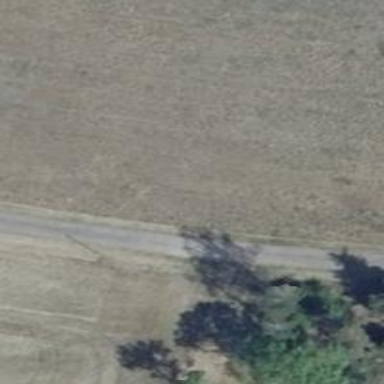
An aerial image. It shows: Gravel service road.